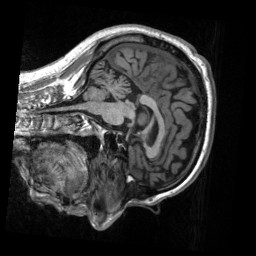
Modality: T1w
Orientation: sagittal
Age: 60
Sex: male
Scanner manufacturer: siemens
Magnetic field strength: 3 T
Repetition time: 2.53 s
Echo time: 0.00219 s